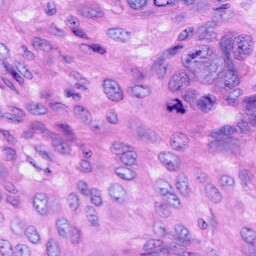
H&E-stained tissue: Ovarian